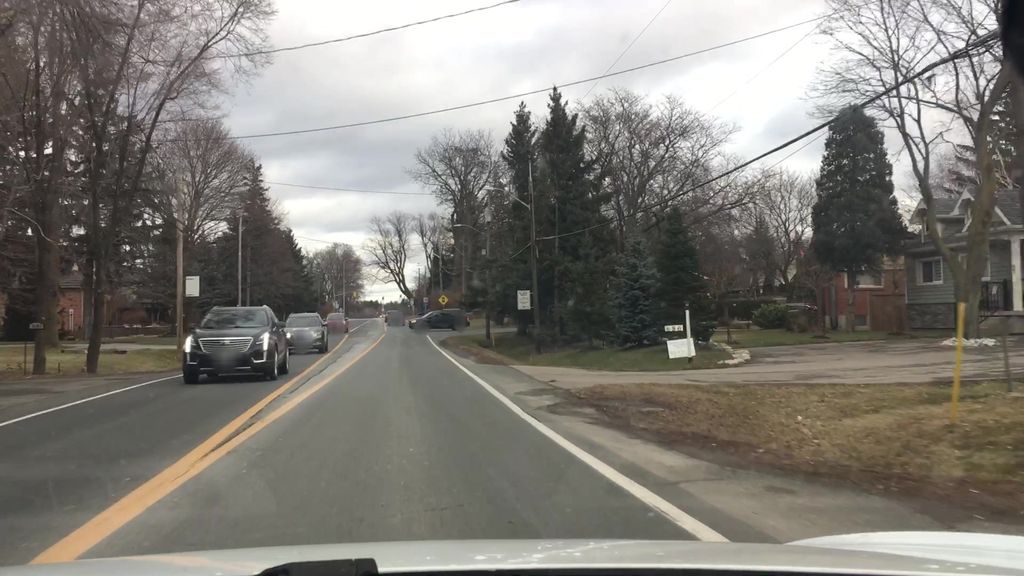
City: hamilton